Question: I'm now building a listview to display fonts from the UIFonts framework. However, for using 'UIPasteboard.general.string', the fonts are not copied to the clipboard and only the plain text is transferred.
I've tried including the 'MobileCoreServices' framework and use 'kUTTypeRTF' to implement it. But there is no detailed documentation on it.
May I know how can I build a custom font list and allowing the text be and onto the other applications (like Notes or Facebook post), just like the font generator hosted online?
I'm now working on the two following UIFonts, but I'm not able to keep its formatting while pasting from the clipboard.

'''
let fonts: [String] = ["BodoniSvtyTwoOSITCTT-Book", "ChalkboardSE-Regular"]
'''
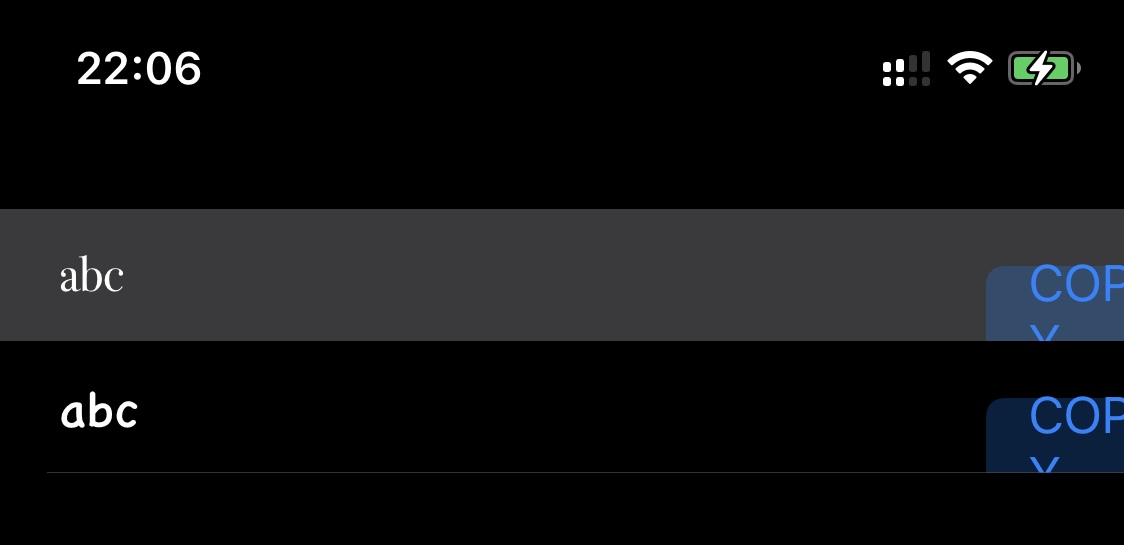
Answer: You cannot copy-paste text with a font on your iPhone.
<URL> also cannot do this. It just shows you characters that look like they are printed.
For example, the letter "A" has variations: "", "", "". But this is not font-altered text, StackOverflow does not allow it either. These are characters from <URL>. They are the same characters as "A" or "B", except that without special modifiers the keyboard will not print them for you, e.g. = .
Any font is superimposed over Unicode characters.
I recommend you to read an excellent article <URL>. It's about how emoji are drawn on devices, but it also explains a lot about the construction of characters and how they are rendered on different devices.